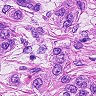
Metastatic tissue present: yes